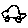
Label: car